Question: I have an excel macro-enabled workbook that has 5 sheets. One of these sheets is named "NC" and one is named "SC". I have part of the code which adds dates to these sheets' names.
Sheets("NC").Name = "NC" & Replace(Date, "/", "-")
Sheets("SC").Name = "SC" & Replace(Date, "/", "-")
Then later on if the reset button is clicked, I made a code to switch them back to previous "NC" and "SC" names but this is where I get the problem.
Sheets(2).Name = "NC"
Sheets(3).Name = "SC"
Sheets(2).Name = "NC" works fine
Sheets(3).Name = "SC" however, renames Sheet(4) instead
I thought these sheet codes or sheet numbers don't change no matter how you rearrange or reorder your sheet tabs. I don't understand why it accurately renamed Sheets(2) but not Sheets(3). Look at my project explorer below, it renames Sheets(4) instead from "NCToday" to "SC". Sheets(3) is showing "SC" in the picture but because this was manually reset but you can see the arrangement, the code Sheets(3).Name = "SC" SHOULD NOT have renamed Sheets(4) from "NCToday" to "SC".

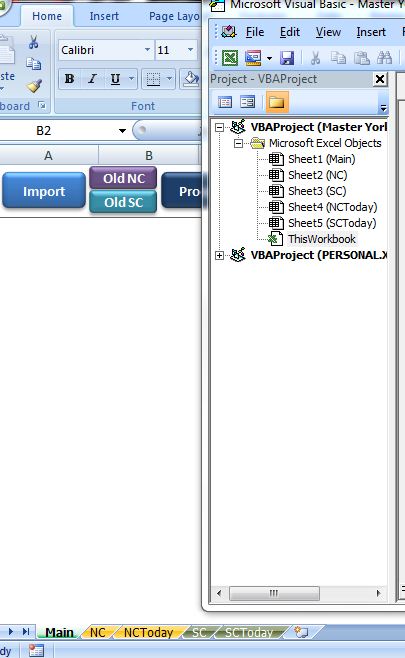
Answer: Sheet(3) does not necessarily mean sheet3
Example:

If I type into the immediate window, '?worksheets(1).name', I get this result:
> Sheet2
note that the system looks at the sheet order on the excel spreadsheet (Sheet2,Sheet1, Sheet3), not the order in the VBA Project (Sheet1,Sheet2,Sheet3)
To rename the sheets back, you may want to reverse the method you used to rename them initially:
'''
Sheets("SC" & Replace(Date, "/", "-")).Name = "SC"
'''